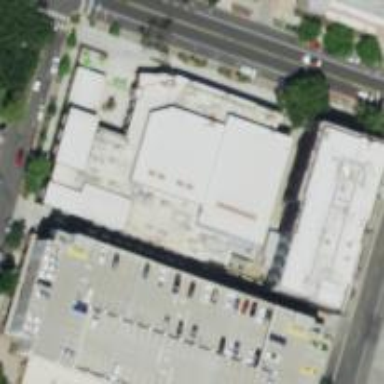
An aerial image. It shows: Theatre building.